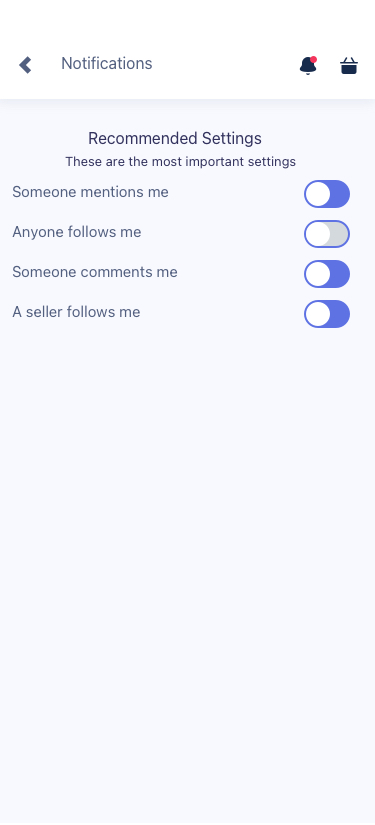
Text in this UI design:
Notifications
Recommended Settings
These are the most important settings
Someone mentions me
Anyone follows me
Someone comments me
A seller follows me